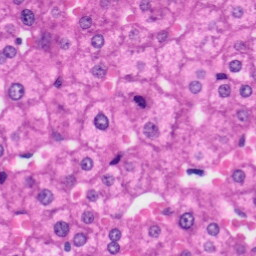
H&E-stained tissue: Liver